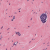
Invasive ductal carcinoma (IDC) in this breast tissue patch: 1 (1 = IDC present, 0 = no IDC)